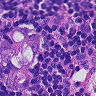
Metastatic tissue present: yes